Question: So I've set my input, textarea and select elemtnts width of 97%. Everything is showing fine, but select element is always a bit shorter then rest. See picture for screenshot.

How to fix this? :)
Okey I fixed it byt adding extra margin to select element, here is css.
'''
#cat_add_form input[type="text"], #edtCatDescr, select, .fileUpload
{
background-color: #ffffff;
width: 97%;
padding: 4px;
margin-bottom: 6px;
font-size: 16px;
border: 1px solid #dfdfdf;
display: block;
/* CSS 3 */
-webkit-border-radius: 3px;
-moz-border-radius: 3px;
}
#cat_add_form select
{
margin-left: 10px;
}
'''
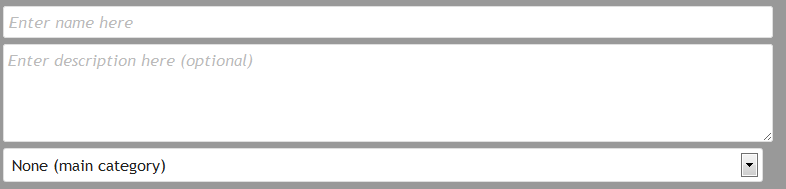
Answer: '''
select {
width:98%;
}
'''
Just play with values until it looks alright,
<URL>
What browsers have you tested in?